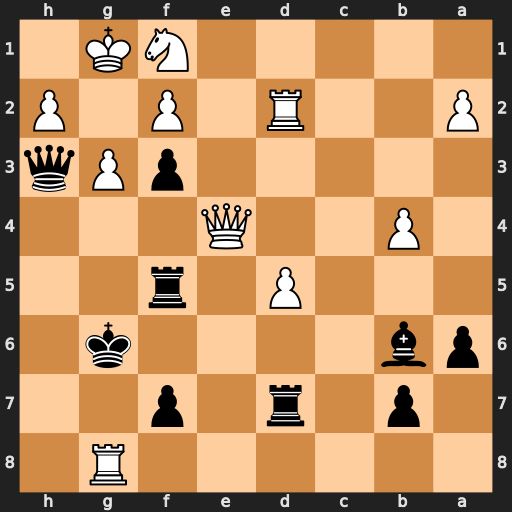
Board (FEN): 6R1/1p1r1p2/pb4k1/3P1r2/1P2Q3/5pPq/P2R1P1P/5NK1
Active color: b
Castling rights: -
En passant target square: -
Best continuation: Kh7 Qh4+ Qxh4 gxh4 Kxg8